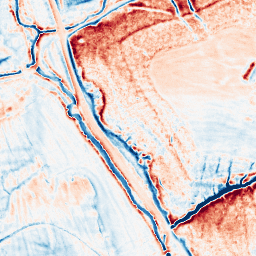
Category: classical
Decomposition family: uniform
Decomposition parameters: size: 10
Upsampling method: bicubic
Upsampling parameters: scale: 2
Upsampling scale: 2